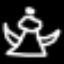
Label: angel